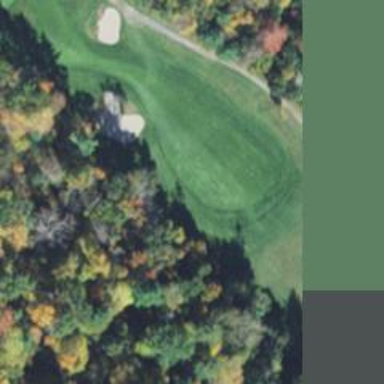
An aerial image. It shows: Golf hole.